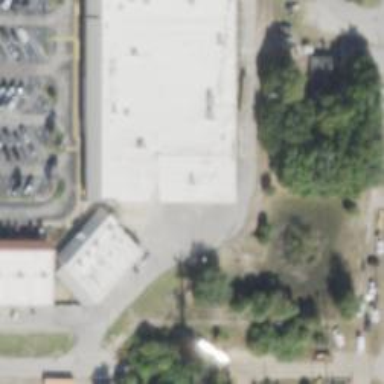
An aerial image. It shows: Fitness center building.